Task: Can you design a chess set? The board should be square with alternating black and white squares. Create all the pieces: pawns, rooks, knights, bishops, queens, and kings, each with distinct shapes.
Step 3469:
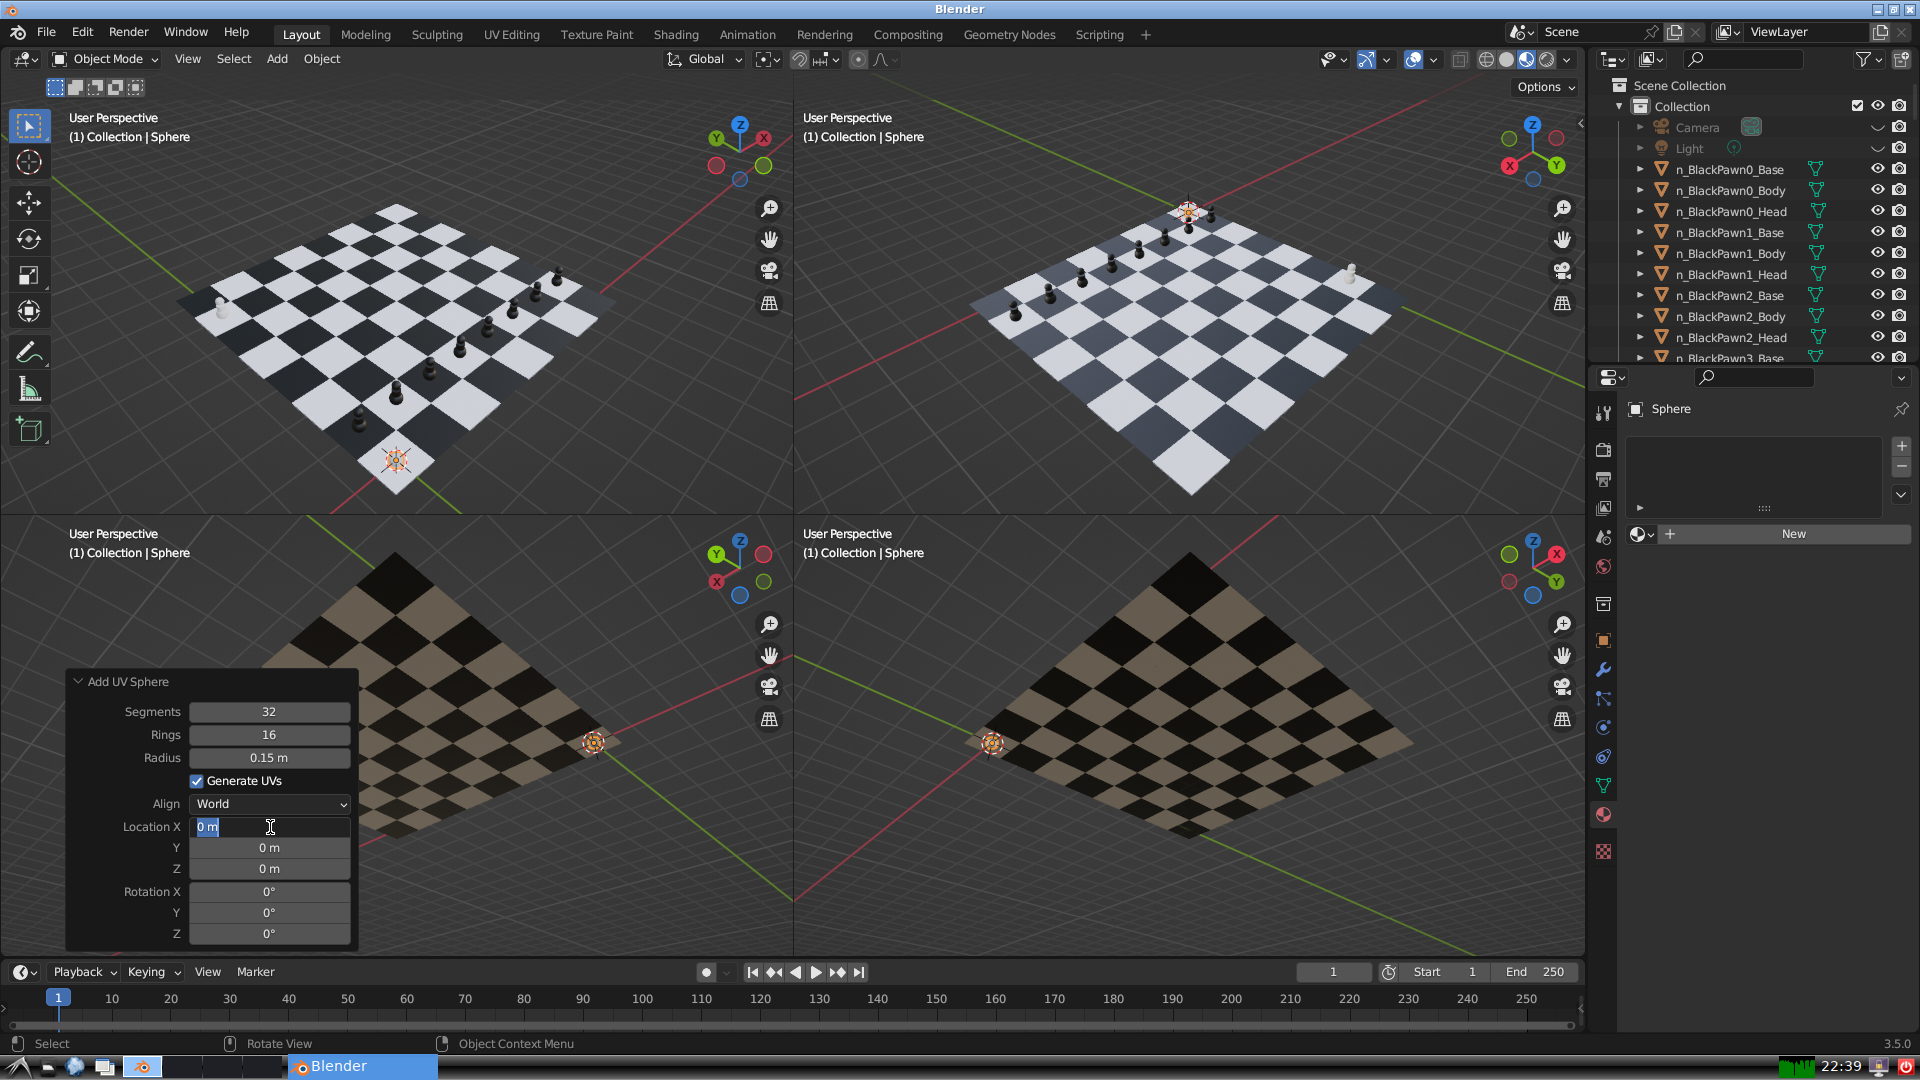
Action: input_text: 1.0